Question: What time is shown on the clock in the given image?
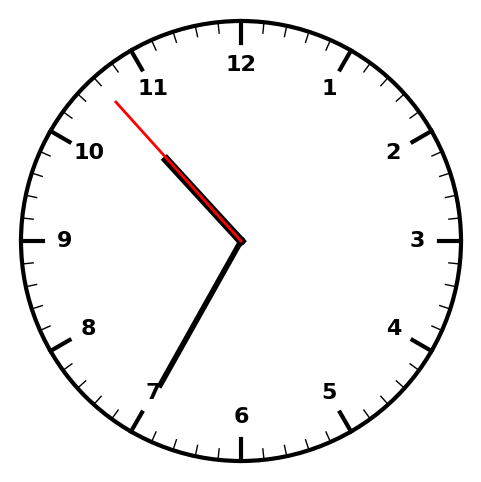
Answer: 10:34:53